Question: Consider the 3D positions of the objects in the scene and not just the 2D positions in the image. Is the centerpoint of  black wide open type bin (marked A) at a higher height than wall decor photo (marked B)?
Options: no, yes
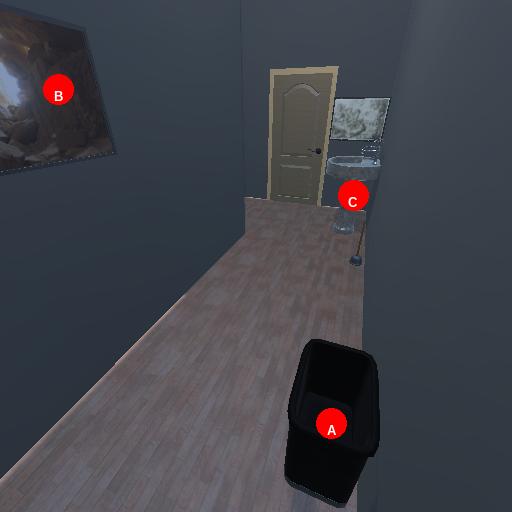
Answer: no